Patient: sex M, age 54
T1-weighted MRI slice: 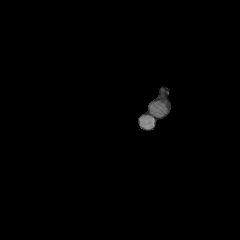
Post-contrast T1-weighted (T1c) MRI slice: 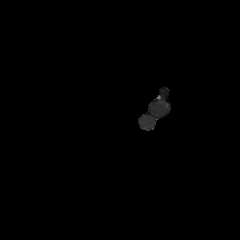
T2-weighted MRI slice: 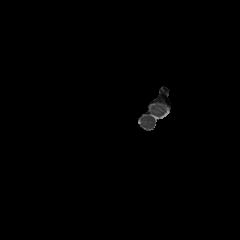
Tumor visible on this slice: no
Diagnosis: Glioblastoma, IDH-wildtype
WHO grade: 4